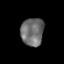
Tissue: prostate
Cell type: Epithelial cells
Senescence score: 0.3582
Nuclear area (px): 624
Mean DAPI intensity: 111.0625